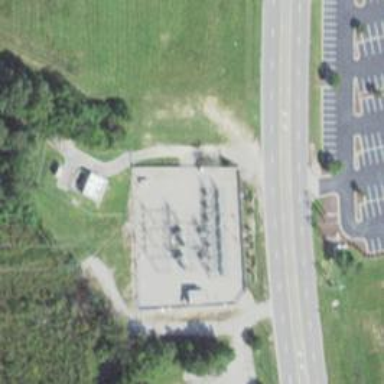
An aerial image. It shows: Distribution level power substation enclosed by fence.